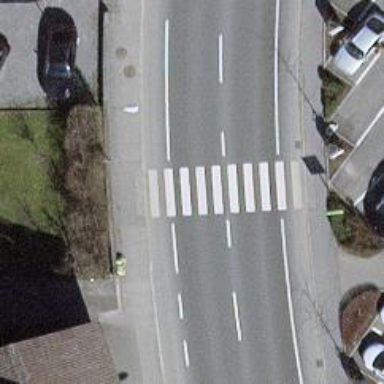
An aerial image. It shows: Uncontrolled zebra crossing with white island in the middle.